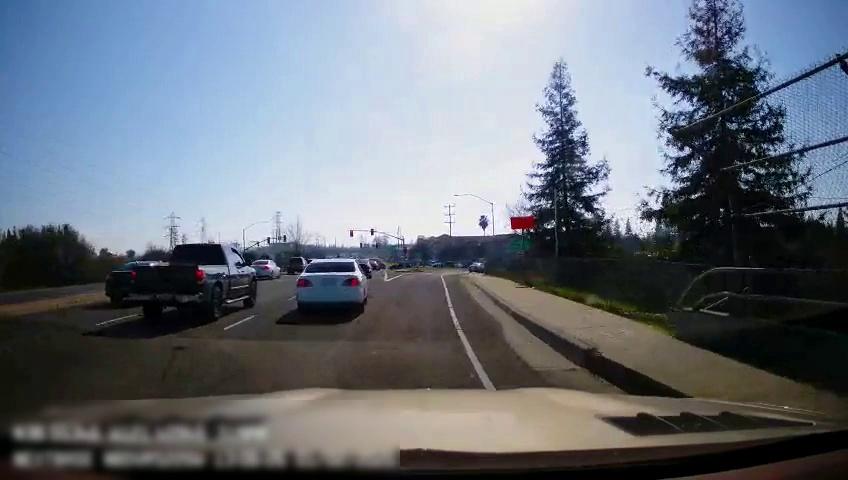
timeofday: Day
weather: Sunny
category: Drivable Space
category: Drivable Space
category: Vehicles | Car
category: Vehicles | Car
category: Vehicles | Truck
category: Vehicles | Car
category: Vehicles | Car
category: Vehicles | Car
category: Vehicles | SUV
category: Vehicles | Car
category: Lanes | Current Lane
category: Lanes | Current Lane
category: Lanes | Alternate Lane
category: Lanes | Alternate Lane
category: Lanes | Alternate Lane